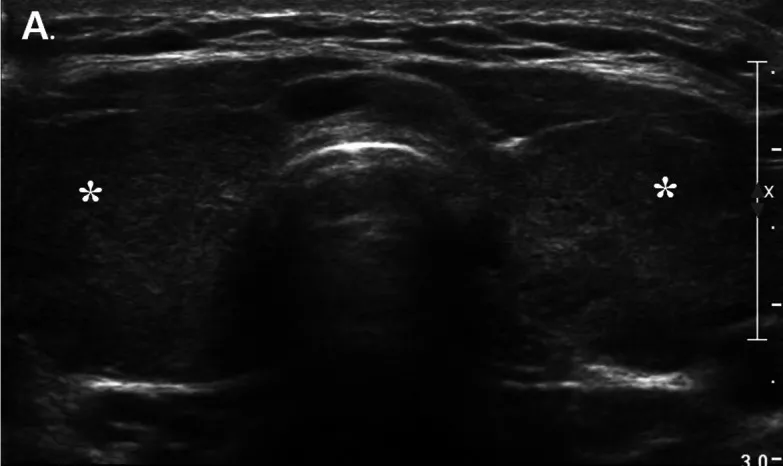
Ultrasonography of thyroid on admission. Showed more hypoechoic.
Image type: radiology (ultrasound)